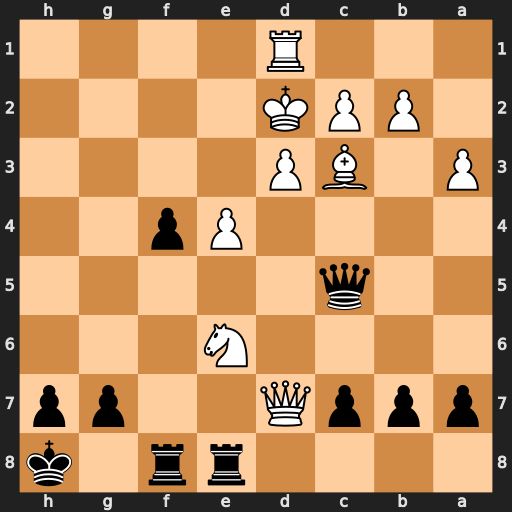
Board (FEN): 4rr1k/pppQ2pp/4N3/2q5/4Pp2/P1BP4/1PPK4/3R4
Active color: b
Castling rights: -
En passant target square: -
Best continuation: Qe3#